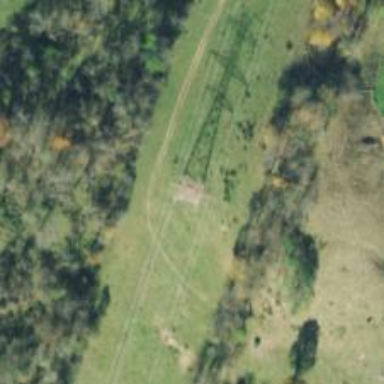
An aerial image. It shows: Lattice structure tower used for power distribution.